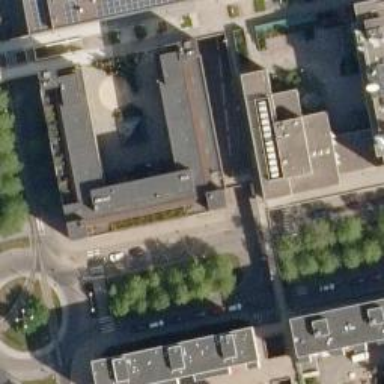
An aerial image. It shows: Government office related to transportation.